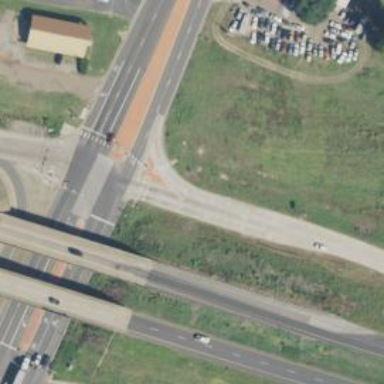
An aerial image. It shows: Trunk link highway.